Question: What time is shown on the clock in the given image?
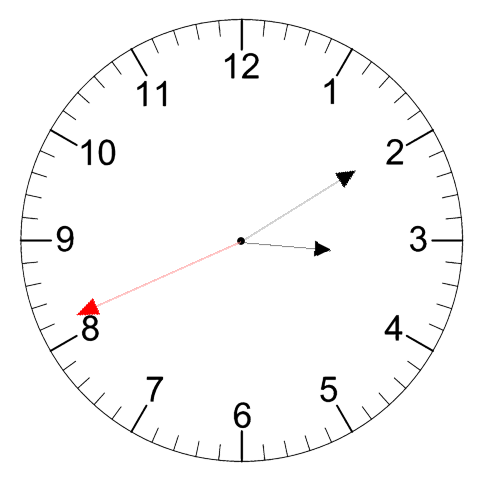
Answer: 03:09:41